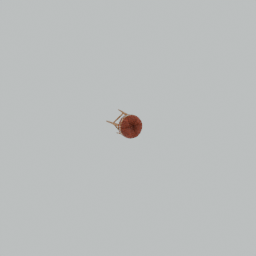
Label: furniture